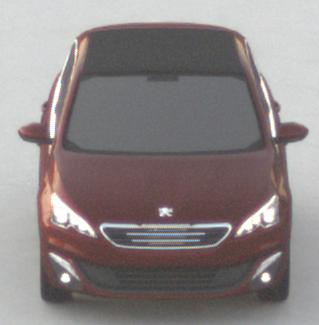
Make: Peugeot
Model: 308 VTi 82
Detailed model: 308 (II)
Model produced from: 2013/09
Model produced until: 2014/11
Doors: 5
Color: red
Road condition: dry road
Daytime: sunrise or sunset
Contrast: low contrast